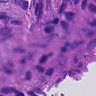
Metastatic tissue present: yes